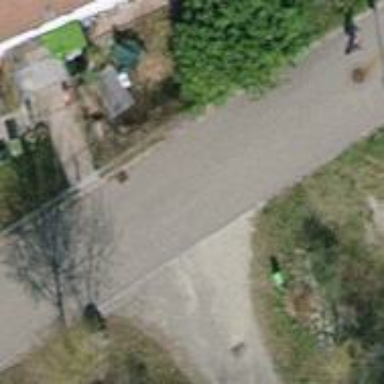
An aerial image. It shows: Service road with compacted surface.